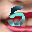
Label: 5